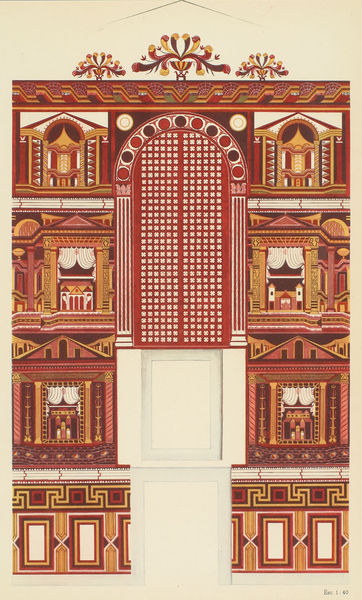
Titel: San Julián de los Prados in Oviedo
Standort: Oviedo, San Julián de los Prados (EU - E)
Schlagwörter: blätter, gemälde, weiß, braun, bunt, fenster, holz, raum, skizze, tür, zeichnung, haus, rot, flächig, malerei, muster, ornament, wand, architektur, rahmen, vorhang, flach, gitter, gold, theater, vase, farbig, bilder, sitz, bogen, fassade, giebel, platz, thron, dekoration, gardine, symmetrie, floral, verzierung, geschlossen, tor, rechtecke, punkte, eingang, rechteck, stockwerk, kreise, plakat, entwurf, portal, geometrisch, rauten, öffnung, pforte, portikus, antik, plan, tempel, dreiecke, szenen, geometrie, zierleiste, hakenkreuz, gittertor, puppenhaus, freko, tor#, goldenes dreieck, goldene dreiecke